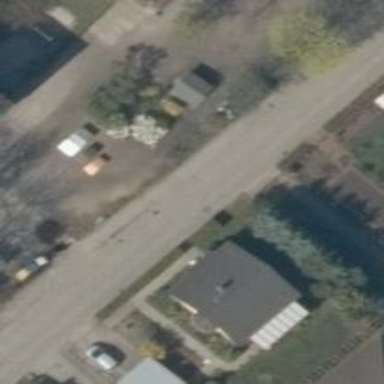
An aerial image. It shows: Residential road with sidewalks on both sides.